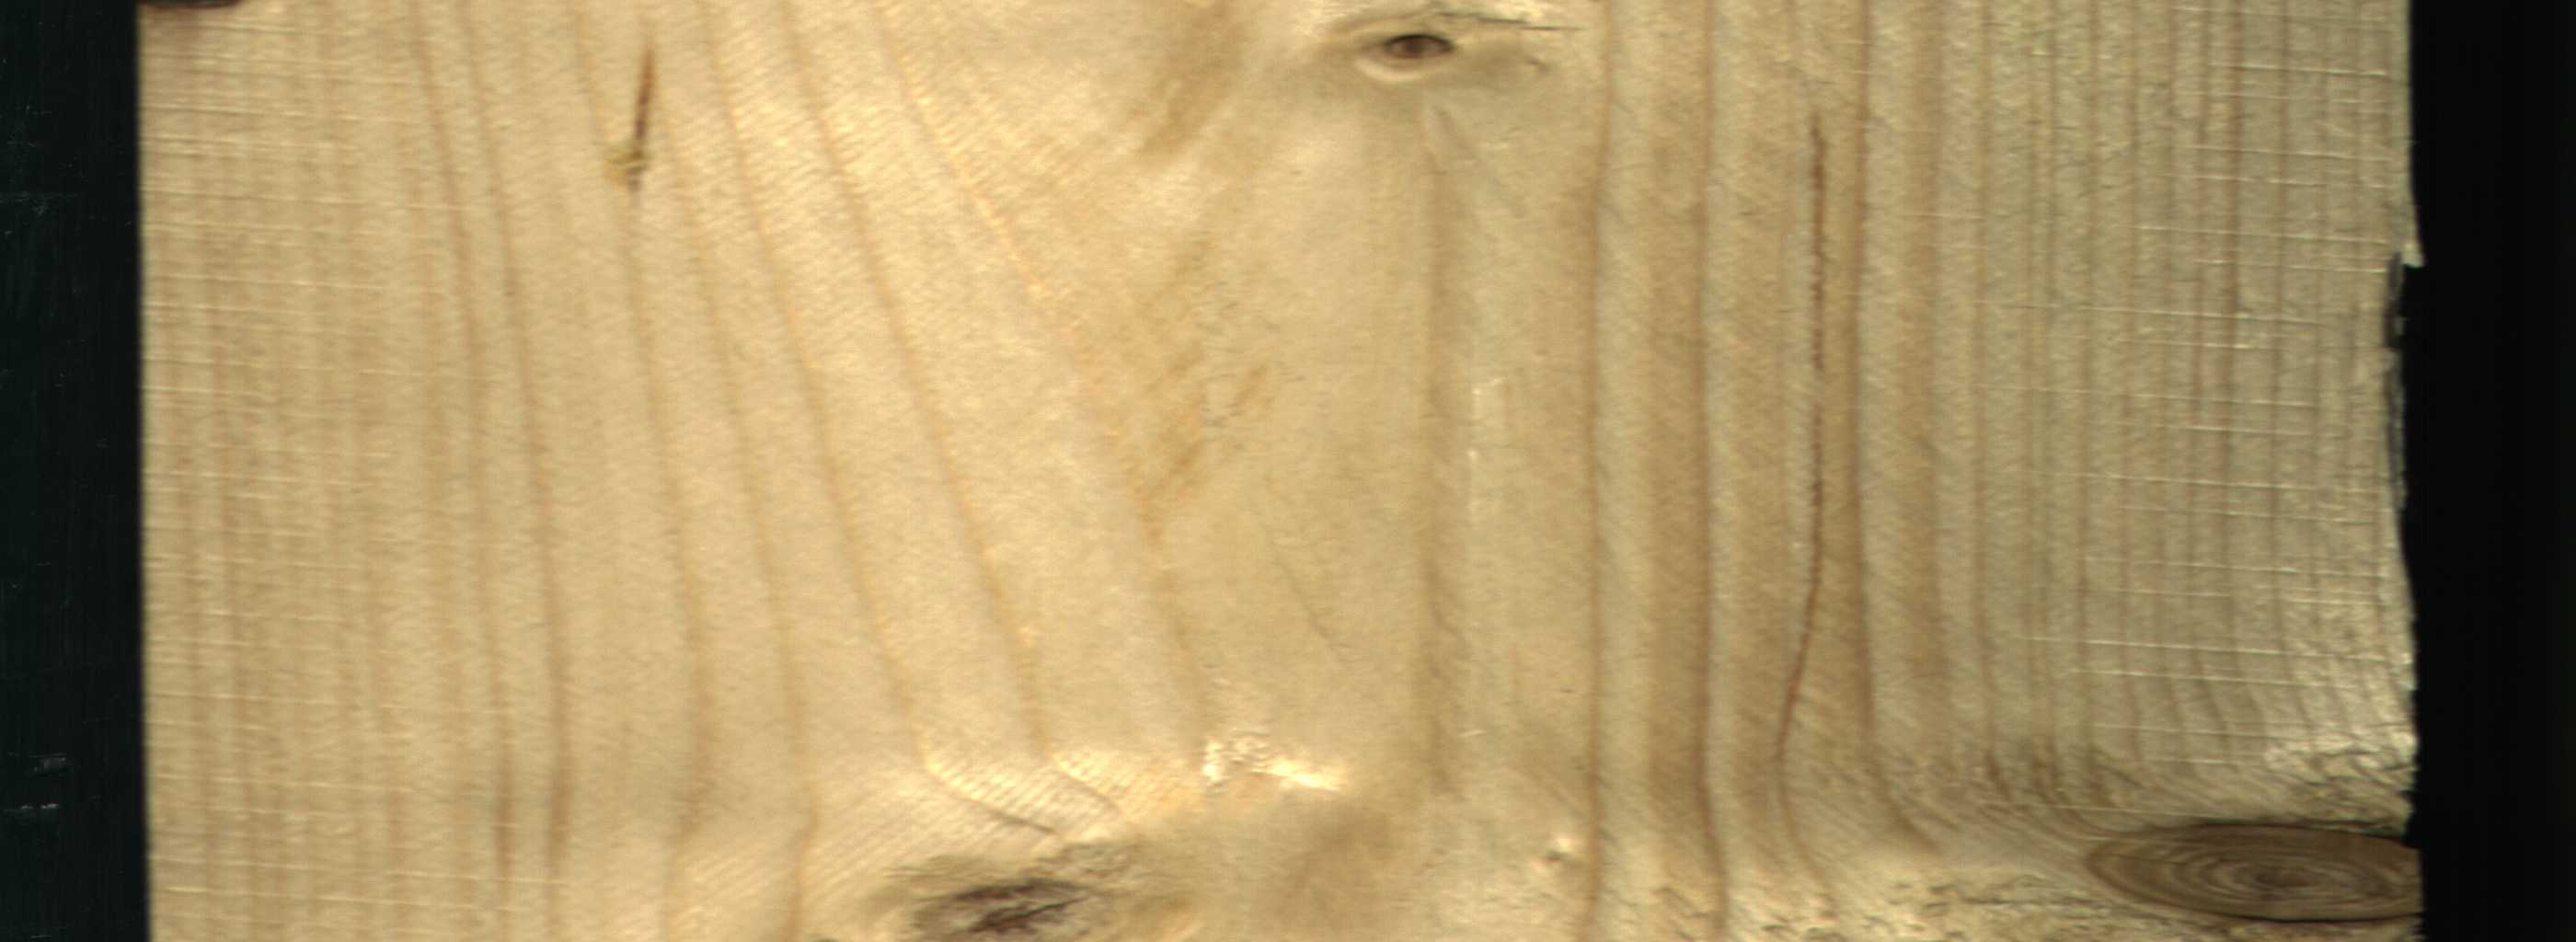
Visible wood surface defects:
resin
resin
knot_with_crack
Dead_Knot
Dead_Knot
Live_Knot